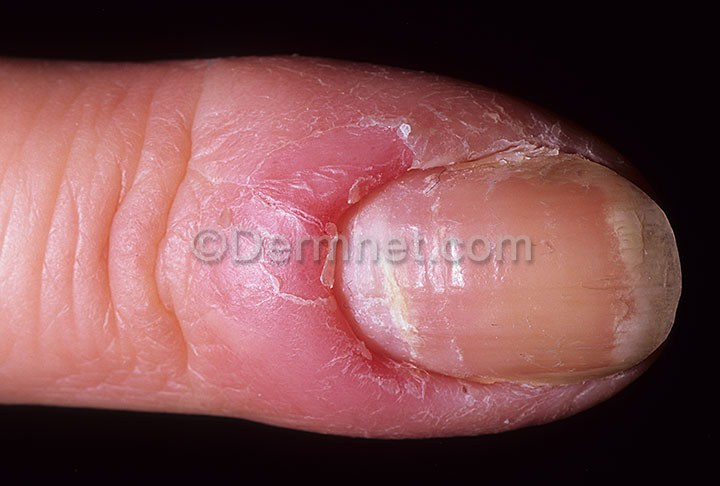
Disease: Nail Fungus and other Nail Disease